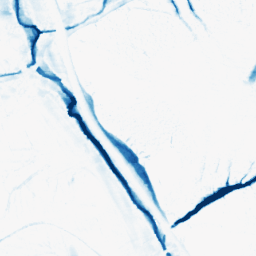
Category: morphological
Decomposition family: morphological_ellipse
Decomposition parameters: operation: closing
width: 10
height: 20
Upsampling method: linear_exact
Upsampling parameters: scale: 4
Upsampling scale: 4